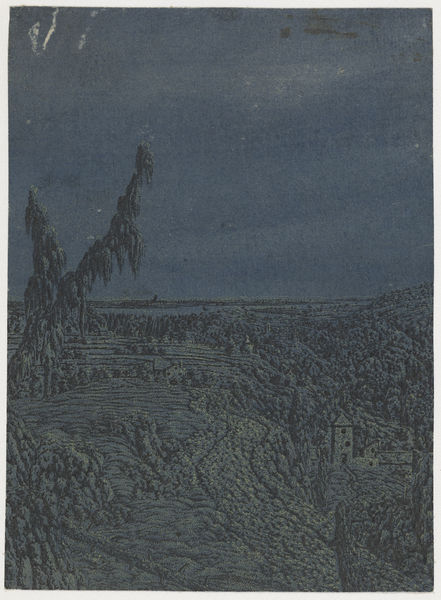
Titel: Heuvelig landschap in de hoogte
Künstler: Hercules Segers
Standort: Amsterdam
Institution: Rijksmuseum
Schlagwörter: baum, blau, dunkel, himmel, wasser, bäume, grün, landschaft, see, äste, fenster, nacht, dach, gebäude, haus, weg, malerei, ferne, horizont, wald, turm, düster, burg, stern, druck, sterne, verspielt, matur